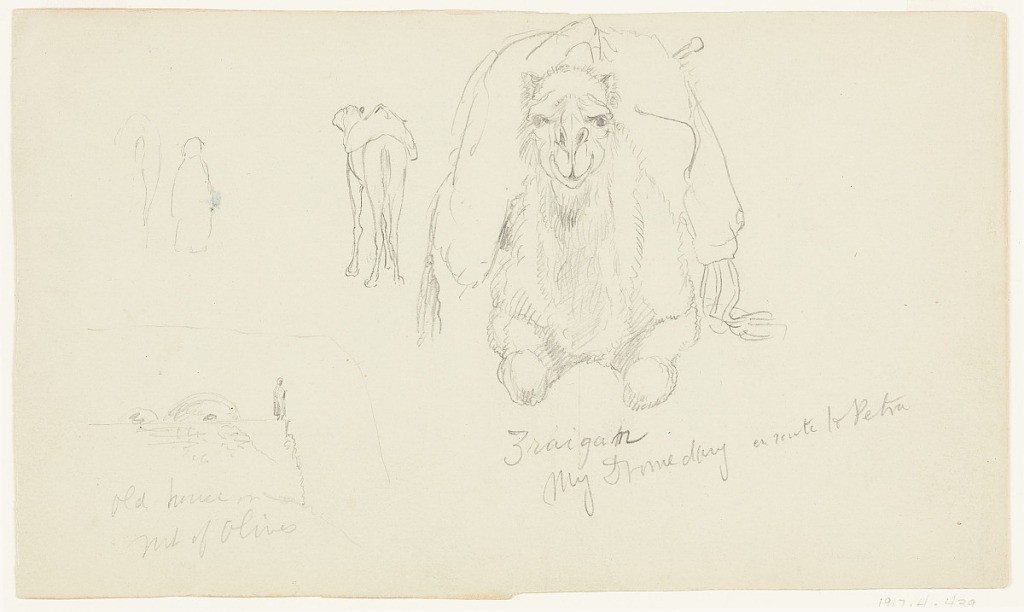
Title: Portrait of Zraigan, the Artist's Dromedary, Palestine (Israel)
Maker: Frederic Edwin Church, American, 1826–1900
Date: February 9-12, 1868
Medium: Graphite on light green wove paper
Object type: Drawing
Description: Portrait of the artist's dromedary and companion, Zraigan, sketched near Jerusalem while en route to Petra, with other light sketches. At right, Zraigan faces directly forward, his smiling face rendered in detail. He is laden with a weight saddle placed upon his hump. Separately at upper center, Zraigan--or perhaps another camel--is sketched from behind. At upper left, another camel and a figure are outlined from the rear. At lower left, a portion of an old stone house is shown with a figure standing on top of it.